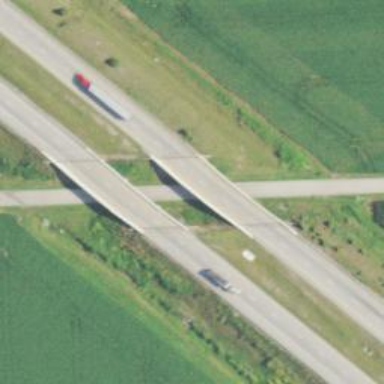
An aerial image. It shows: Bridge over motorway.